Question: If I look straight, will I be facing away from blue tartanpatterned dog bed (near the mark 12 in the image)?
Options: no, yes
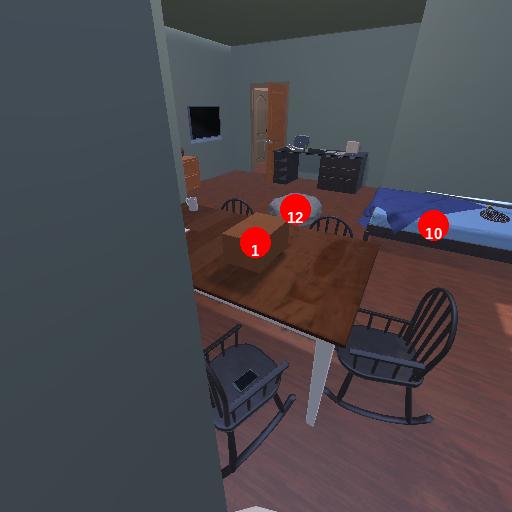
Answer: no